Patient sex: F
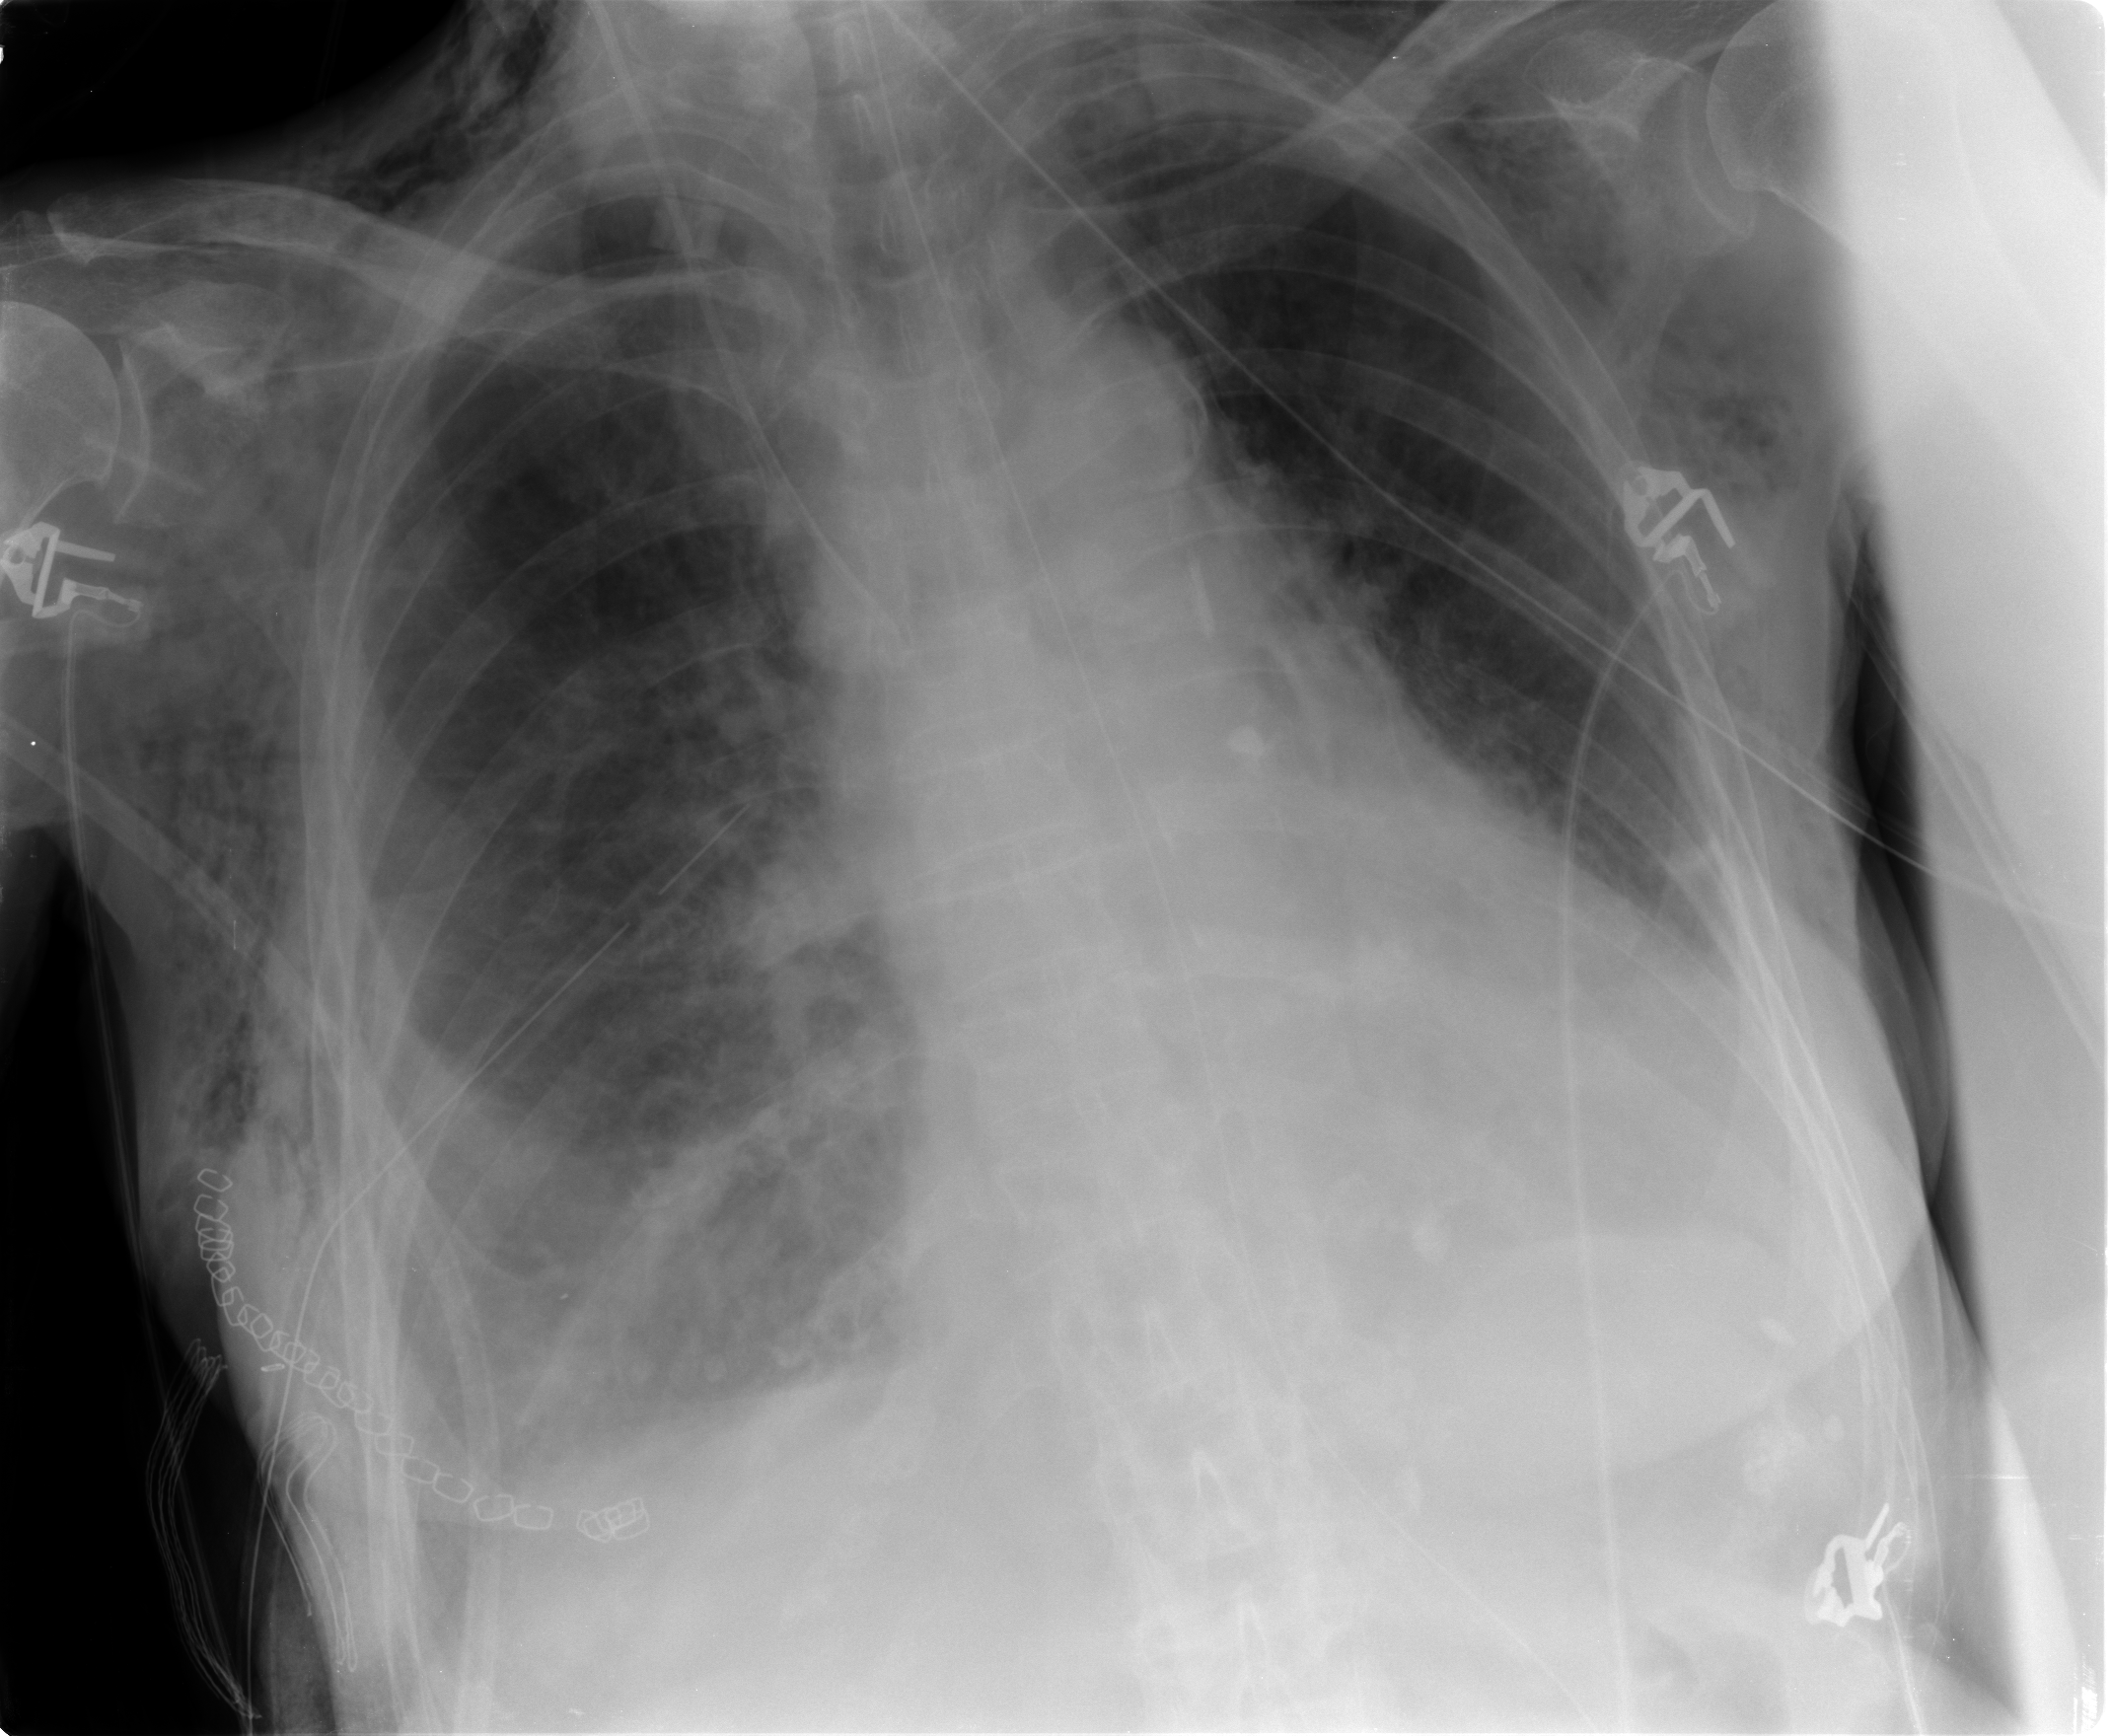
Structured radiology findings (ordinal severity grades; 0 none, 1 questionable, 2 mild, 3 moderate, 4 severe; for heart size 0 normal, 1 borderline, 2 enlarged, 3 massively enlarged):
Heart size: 2
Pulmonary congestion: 2
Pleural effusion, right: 2
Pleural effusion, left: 2
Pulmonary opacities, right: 1
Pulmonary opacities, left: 0
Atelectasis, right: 2
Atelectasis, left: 2